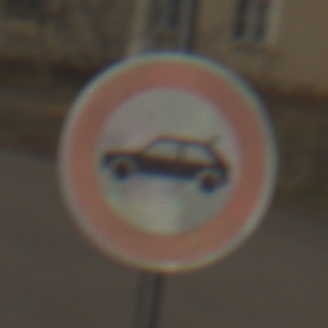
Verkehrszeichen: VerbotPersonenkraftwagen
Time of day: MorningAfternoon
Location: Outdoor (Suburban)
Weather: PartlyCloudy
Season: NotSpecified
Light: Natural